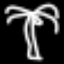
Label: palm tree